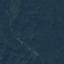
Land use / land cover: Forest